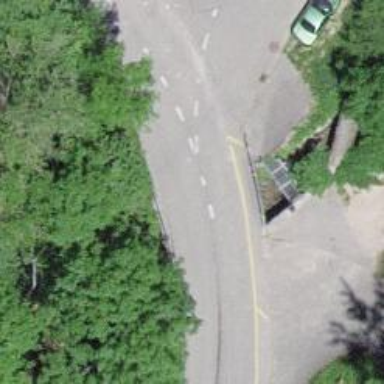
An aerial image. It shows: Residential road with bridge.